Field crop: maize
Growth stage: 2
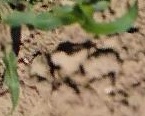
Species: maize